Interaction volume radius: 5 \u00c5
Interaction volume height: 10 \u00c5
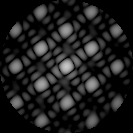
Disorder parameter: 0.06577